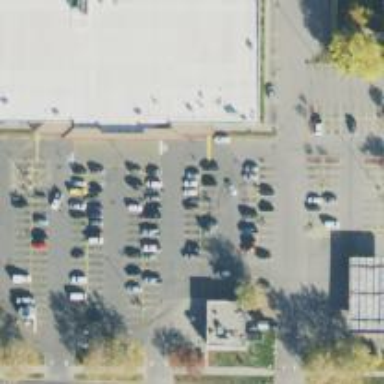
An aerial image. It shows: Parking space.